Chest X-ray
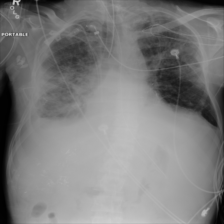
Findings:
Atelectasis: negative
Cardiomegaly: negative
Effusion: positive
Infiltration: positive
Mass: negative
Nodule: negative
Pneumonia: negative
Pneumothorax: negative
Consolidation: negative
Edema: negative
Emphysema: negative
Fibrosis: negative
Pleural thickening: negative
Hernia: negative